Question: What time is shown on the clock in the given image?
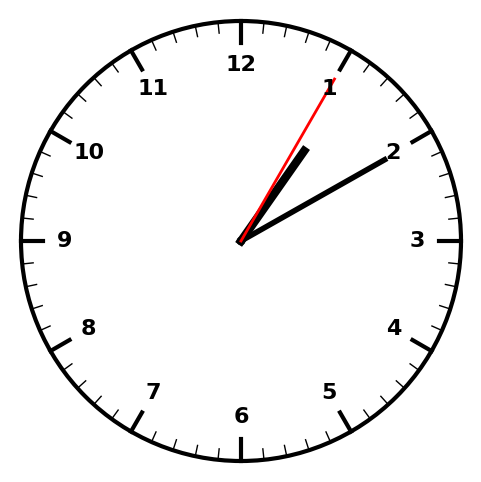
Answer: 01:10:05